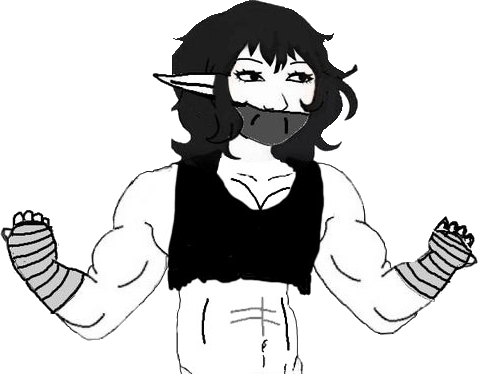
Label: 5_Doomer_Girl